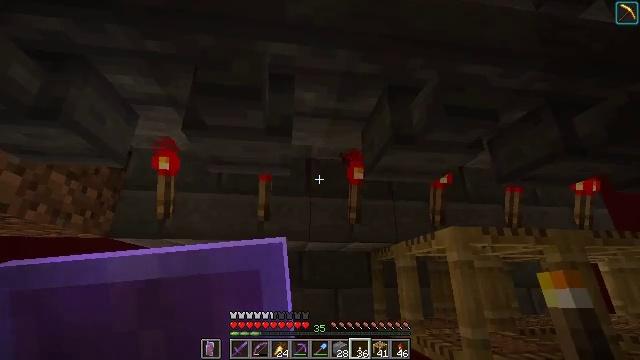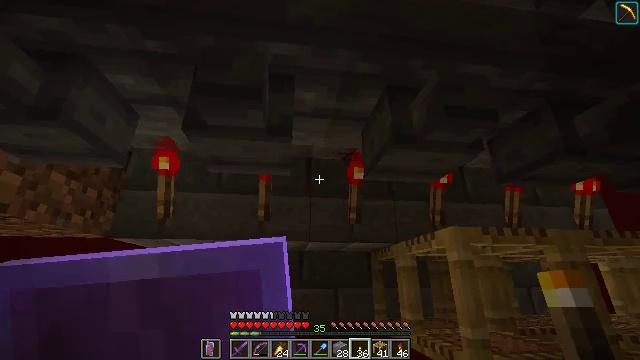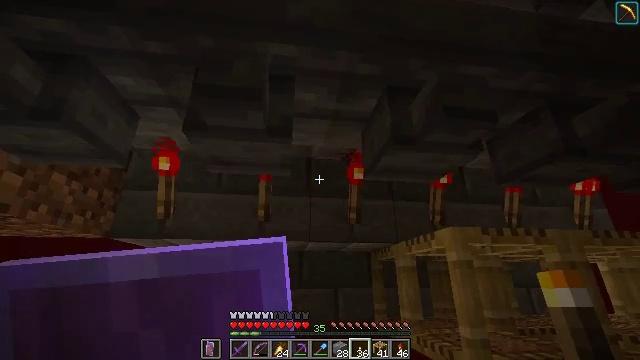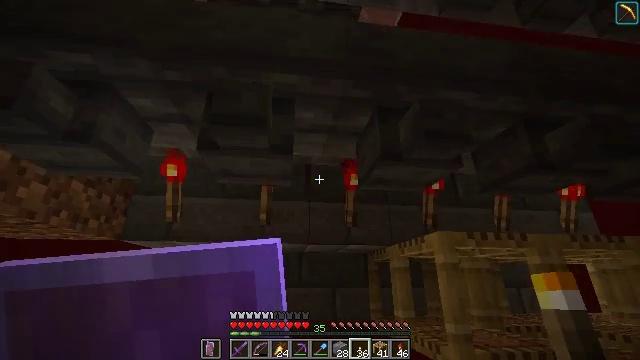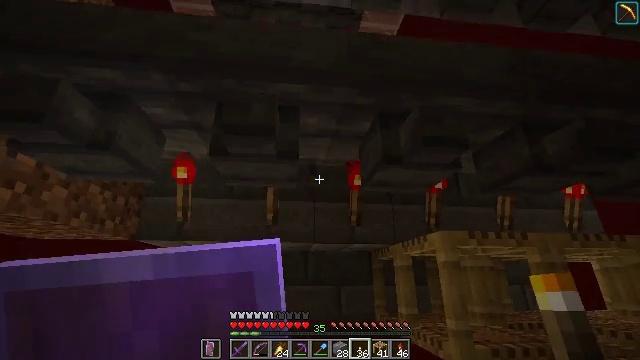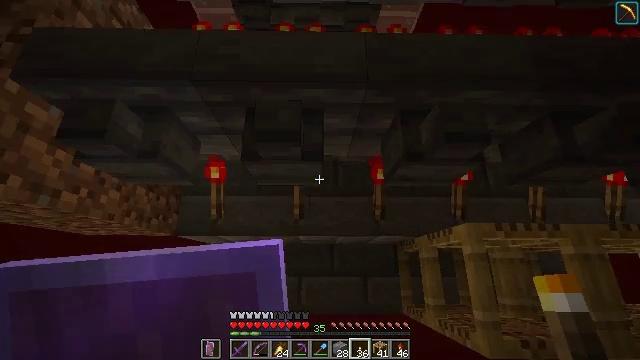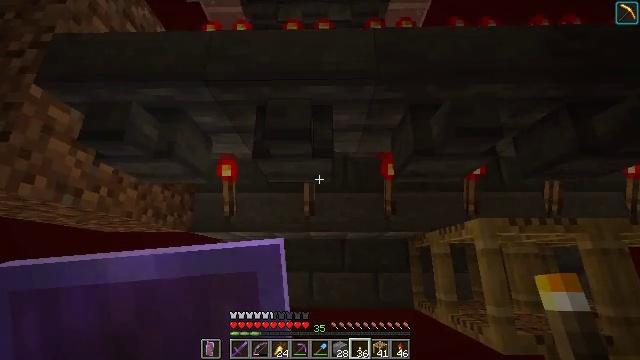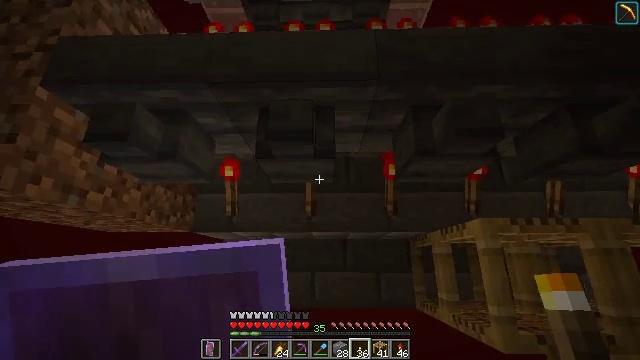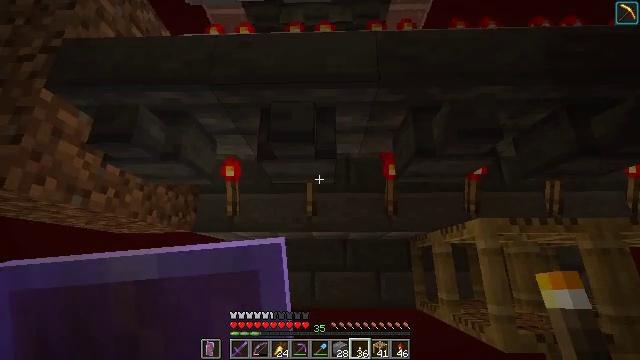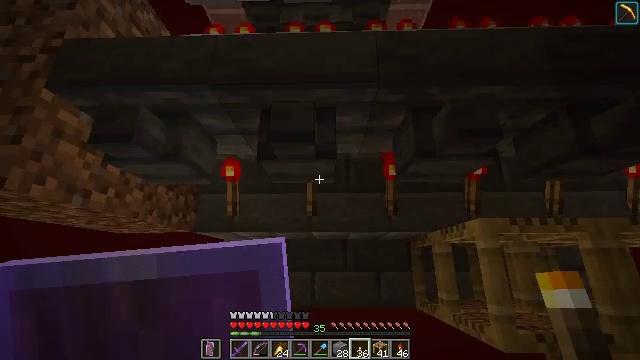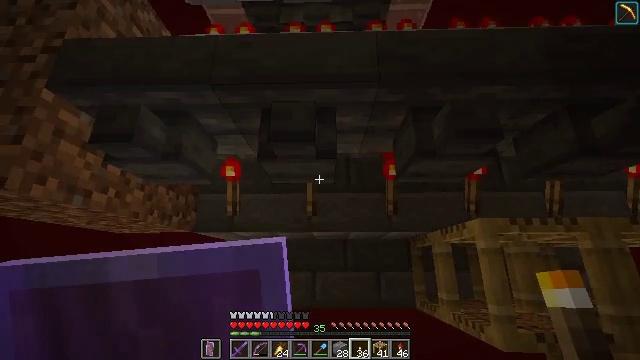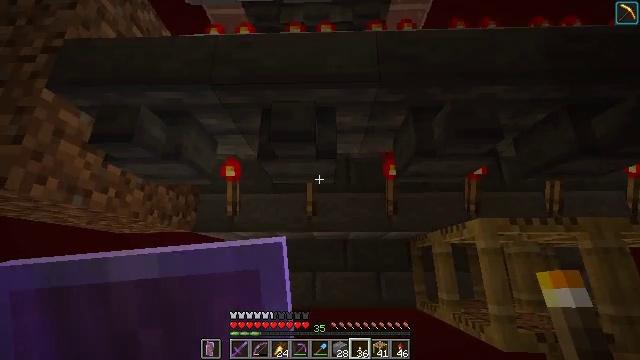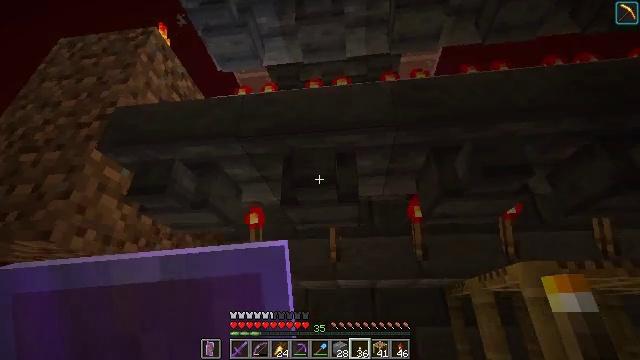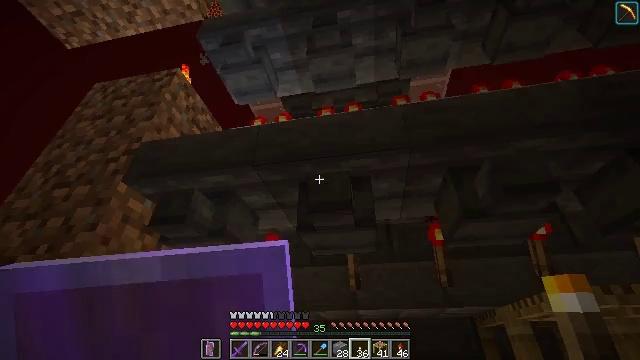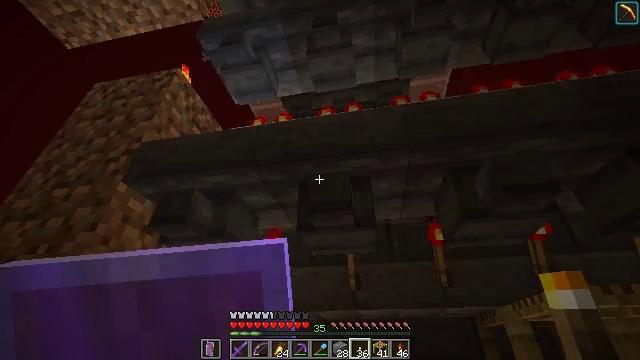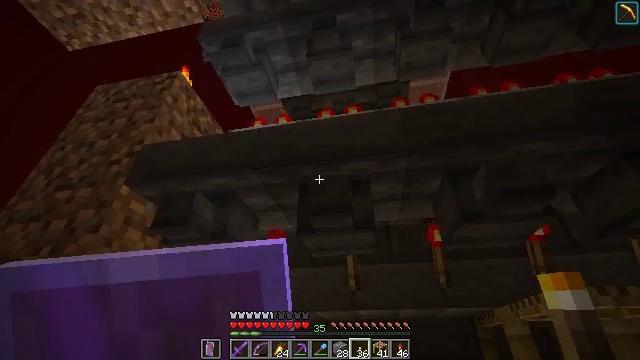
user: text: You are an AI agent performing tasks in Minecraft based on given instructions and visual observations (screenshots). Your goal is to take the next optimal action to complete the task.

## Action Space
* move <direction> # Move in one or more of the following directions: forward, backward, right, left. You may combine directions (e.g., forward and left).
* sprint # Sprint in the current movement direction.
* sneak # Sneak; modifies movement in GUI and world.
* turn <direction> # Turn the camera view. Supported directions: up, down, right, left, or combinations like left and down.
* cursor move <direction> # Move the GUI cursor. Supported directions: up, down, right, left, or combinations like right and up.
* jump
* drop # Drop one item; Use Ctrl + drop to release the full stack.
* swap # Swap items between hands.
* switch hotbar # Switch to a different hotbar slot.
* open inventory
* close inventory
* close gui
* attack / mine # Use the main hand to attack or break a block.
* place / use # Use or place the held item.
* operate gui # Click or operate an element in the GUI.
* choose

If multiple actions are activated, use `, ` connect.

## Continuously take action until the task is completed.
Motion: motion action
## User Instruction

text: Break the hopper to reuse it.
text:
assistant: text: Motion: no_op
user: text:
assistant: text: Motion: move back
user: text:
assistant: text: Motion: move back
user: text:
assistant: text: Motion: turn left
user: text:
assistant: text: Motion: turn left and down
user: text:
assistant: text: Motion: turn left
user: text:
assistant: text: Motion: no_op
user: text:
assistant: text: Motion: no_op
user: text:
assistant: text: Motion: no_op
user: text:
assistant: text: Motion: no_op
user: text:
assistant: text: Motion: no_op
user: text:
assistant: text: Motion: turn left and up
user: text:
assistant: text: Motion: turn left and up
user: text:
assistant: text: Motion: no_op
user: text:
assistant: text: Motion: move back
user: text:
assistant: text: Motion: move back
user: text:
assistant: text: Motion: move back
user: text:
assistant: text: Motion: no_op
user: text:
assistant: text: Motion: no_op
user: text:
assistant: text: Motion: no_op
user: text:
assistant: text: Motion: no_op
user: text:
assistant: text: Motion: no_op
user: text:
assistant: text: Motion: no_op
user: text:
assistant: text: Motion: no_op
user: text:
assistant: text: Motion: no_op
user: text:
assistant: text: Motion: no_op
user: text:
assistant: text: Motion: no_op
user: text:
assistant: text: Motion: no_op
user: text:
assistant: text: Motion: no_op
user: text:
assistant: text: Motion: no_op